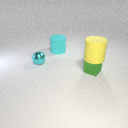
large yellow rubber cylinder above small green metal cube